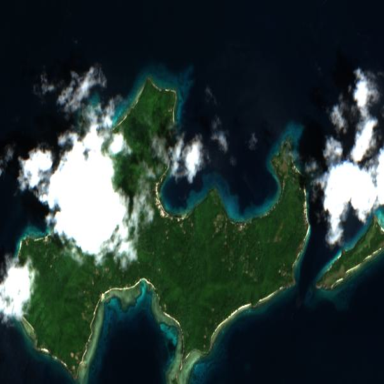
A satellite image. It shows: Island with natural coastline.